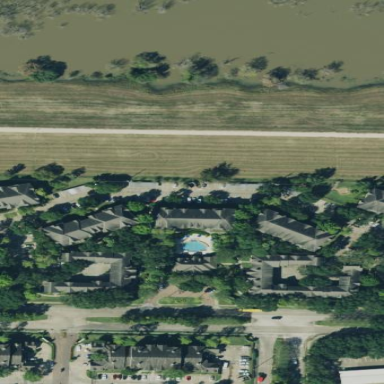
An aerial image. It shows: Residential area with apartments.